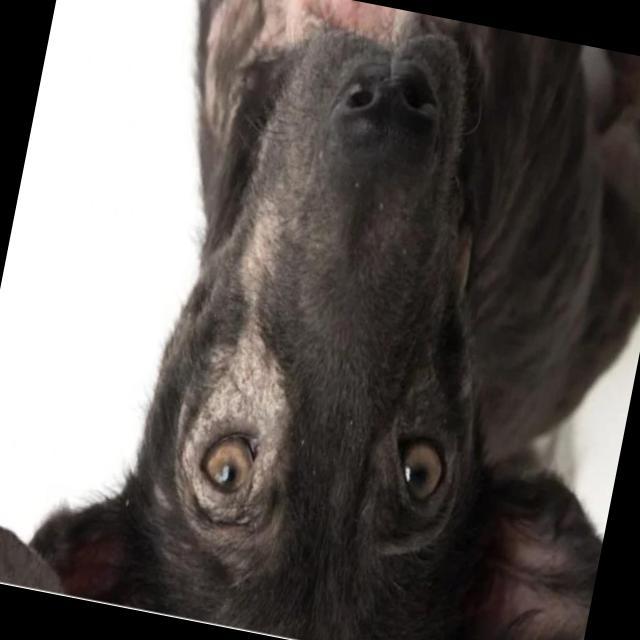
Canine ringworm (Dermatophytosis) — fungal infection caused by Microsporum or Trichophyton. Presents with circular alopecia, scaling, crusting, and broken hairs.